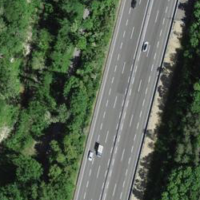
EUNIS habitat code: 57
Species observed at this site:
Milvus milvus